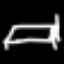
Label: bed